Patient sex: M
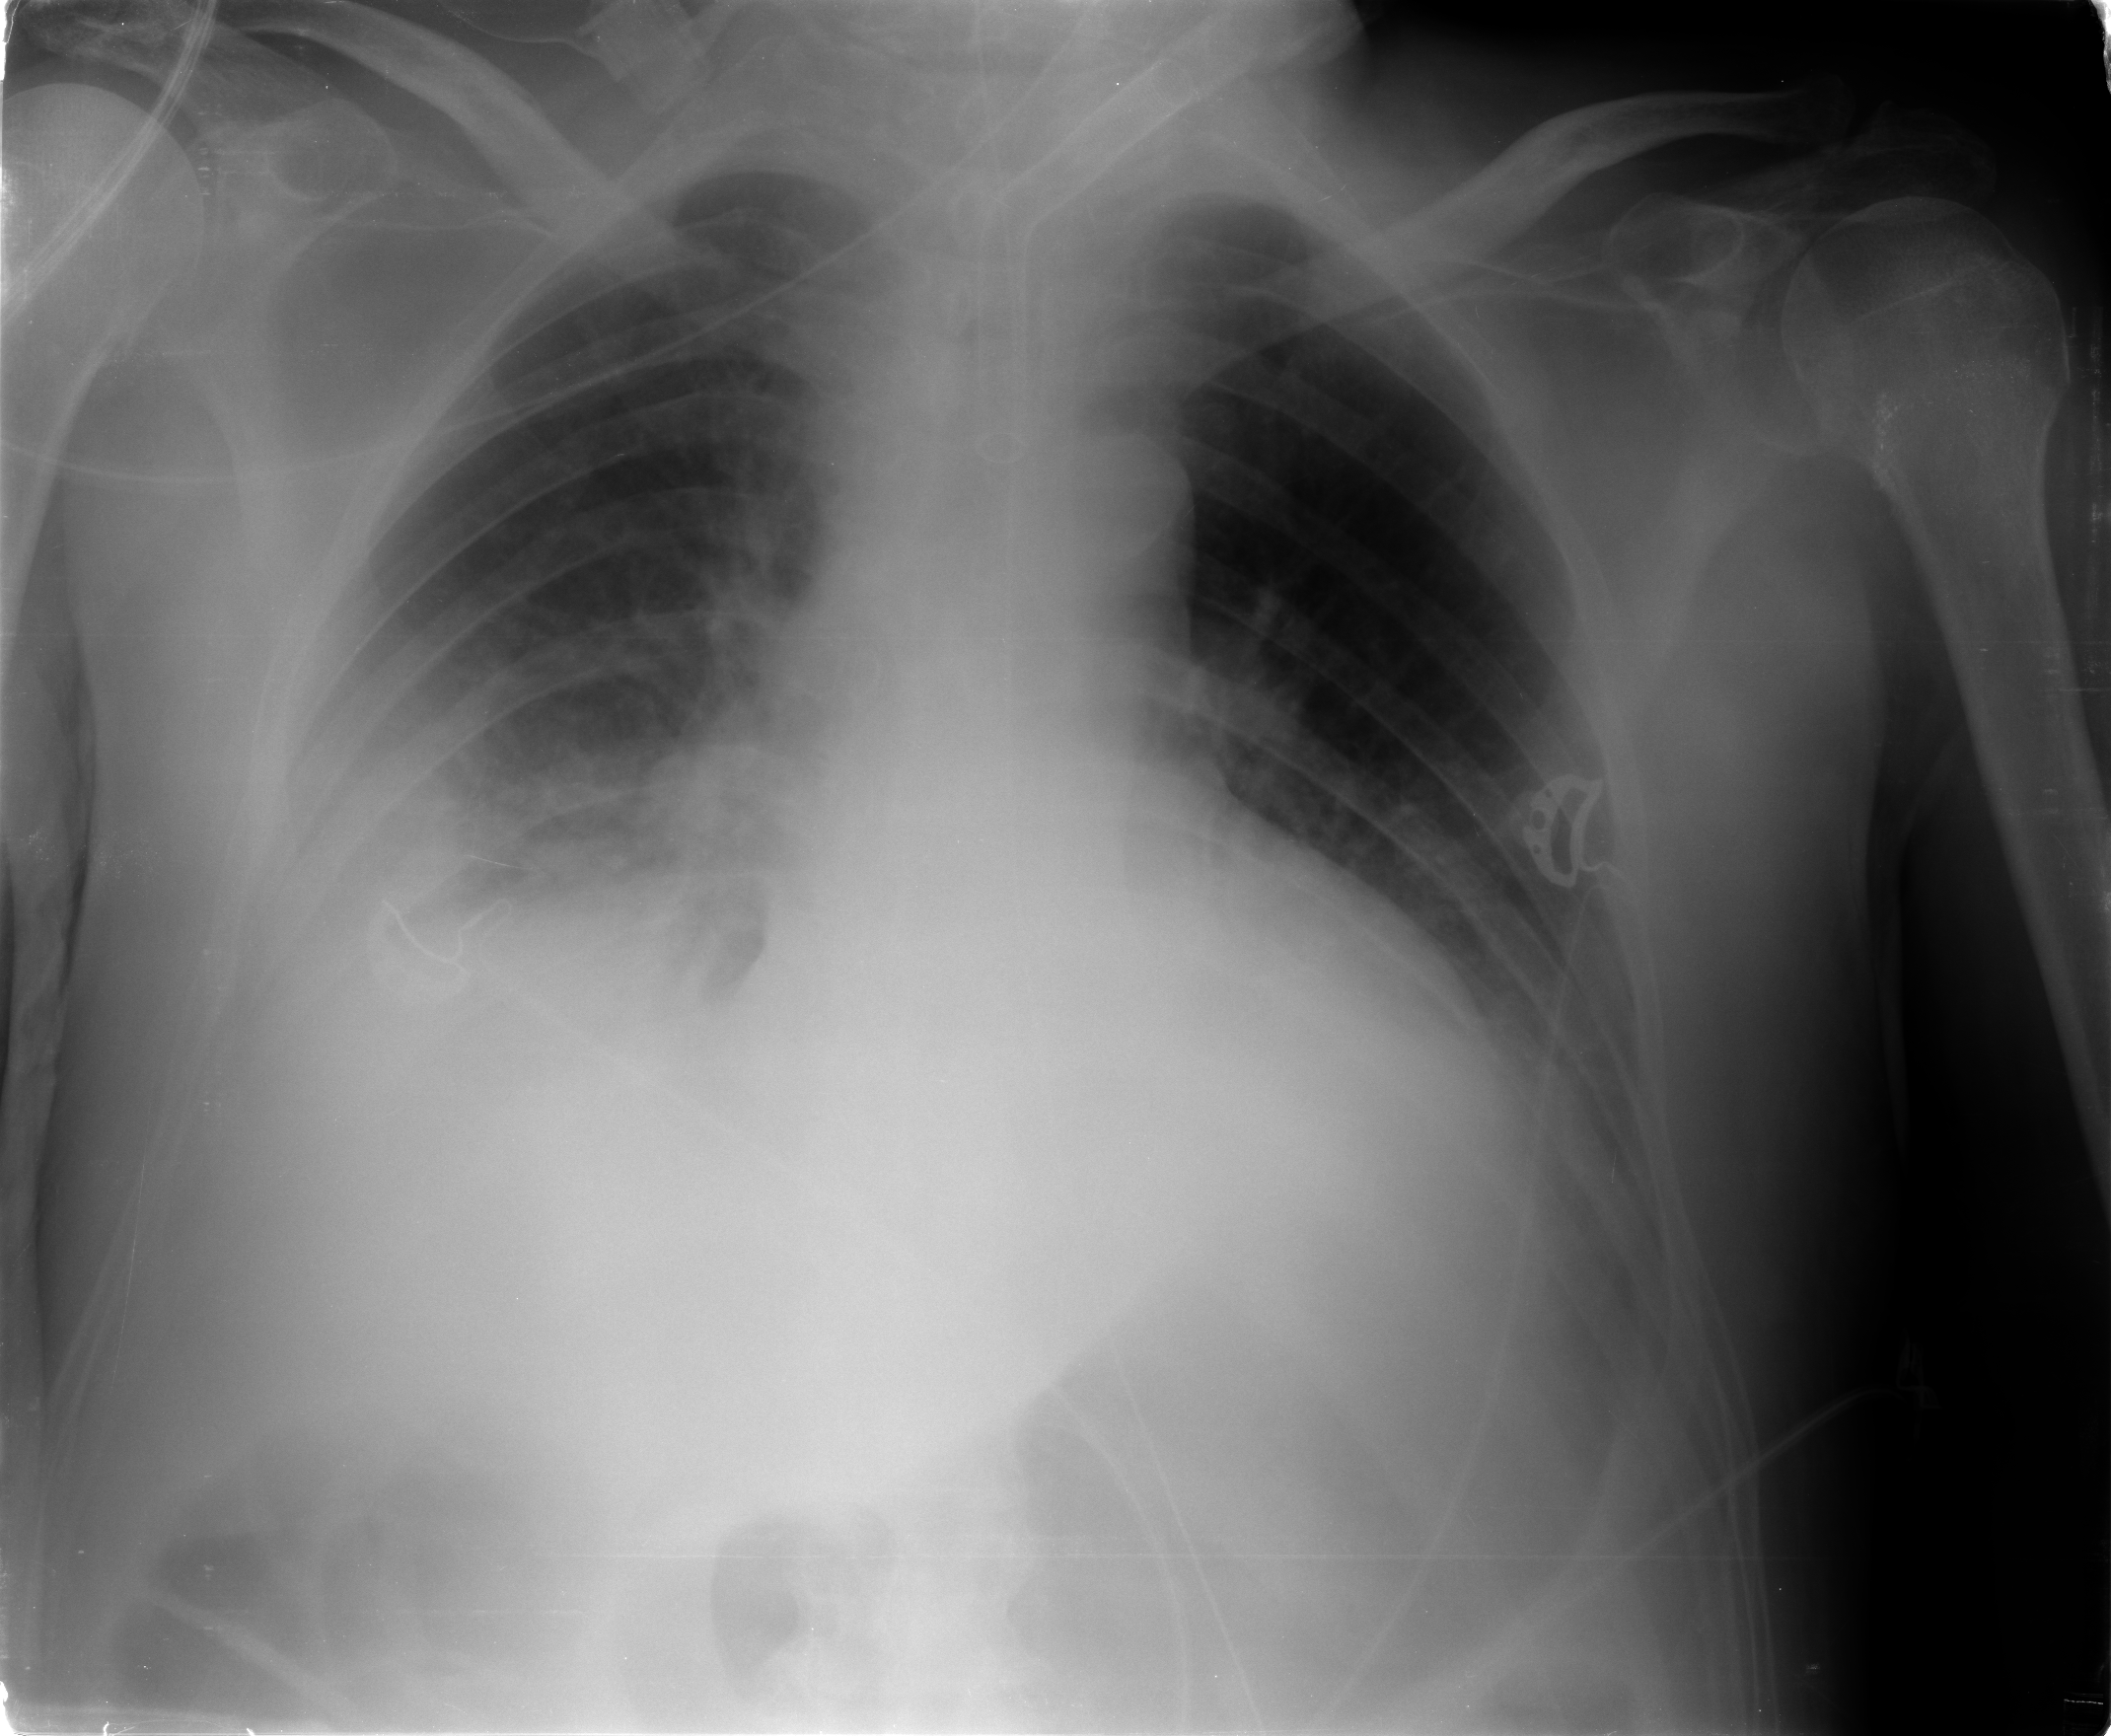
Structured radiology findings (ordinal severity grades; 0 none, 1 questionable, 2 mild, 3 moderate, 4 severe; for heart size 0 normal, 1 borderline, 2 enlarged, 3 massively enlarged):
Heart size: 1
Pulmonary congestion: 2
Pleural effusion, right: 2
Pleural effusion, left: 2
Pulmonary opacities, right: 2
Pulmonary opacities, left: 0
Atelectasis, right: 2
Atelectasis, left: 2